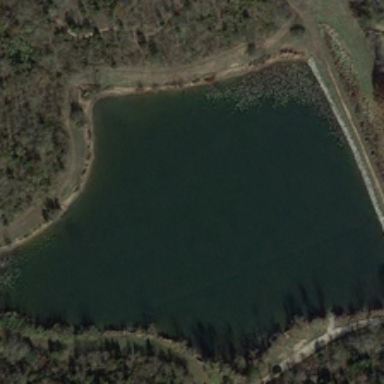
The pond is neatly divided into many parts .